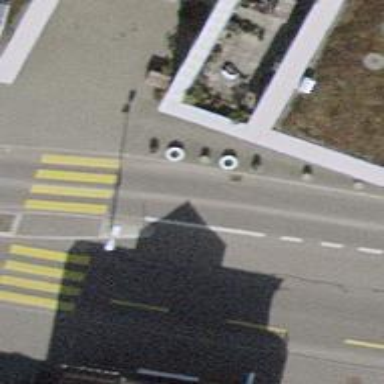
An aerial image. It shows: Bollard barrier.